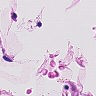
Metastatic tissue present: no